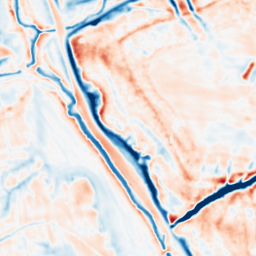
Category: multiscale
Decomposition family: dog_multiscale
Decomposition parameters: sigma_ratio: 1.4
n_scales: 5
base_sigma: 1
Upsampling method: fft_zeropad
Upsampling parameters: scale: 4
Upsampling scale: 4